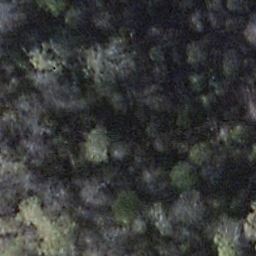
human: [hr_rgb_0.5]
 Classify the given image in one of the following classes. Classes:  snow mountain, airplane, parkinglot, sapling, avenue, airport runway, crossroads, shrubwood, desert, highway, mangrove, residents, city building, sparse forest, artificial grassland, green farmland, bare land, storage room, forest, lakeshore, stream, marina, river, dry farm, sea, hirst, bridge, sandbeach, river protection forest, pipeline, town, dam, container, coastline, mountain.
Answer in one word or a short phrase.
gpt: shrubwood